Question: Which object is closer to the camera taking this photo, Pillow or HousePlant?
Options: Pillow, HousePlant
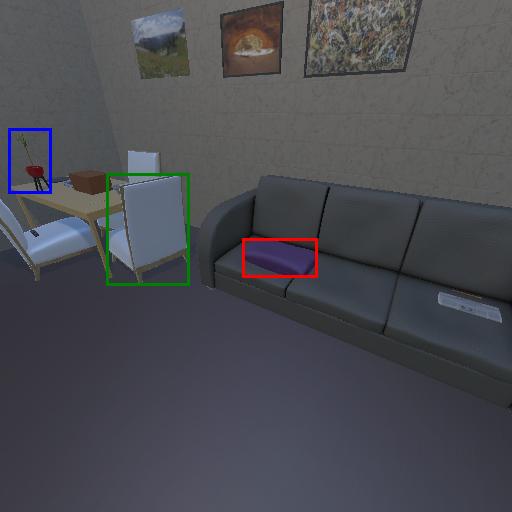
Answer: Pillow